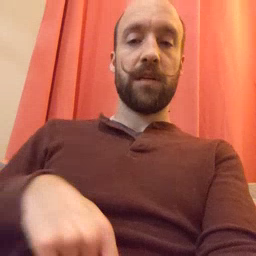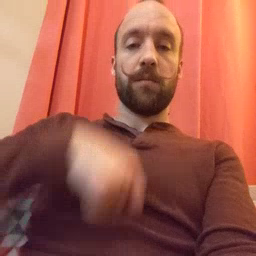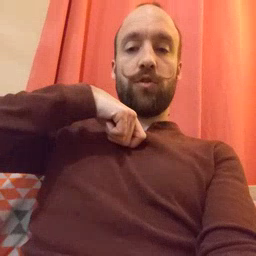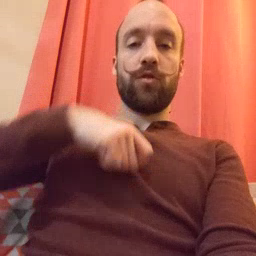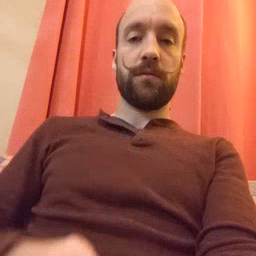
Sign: zipper